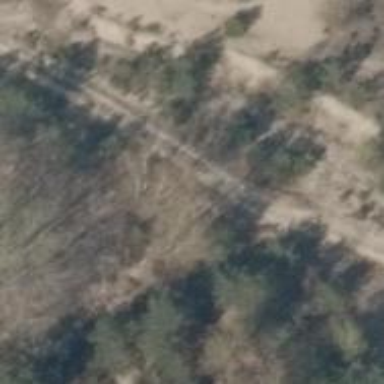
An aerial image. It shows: Sandy track with grade 4 tracktype.